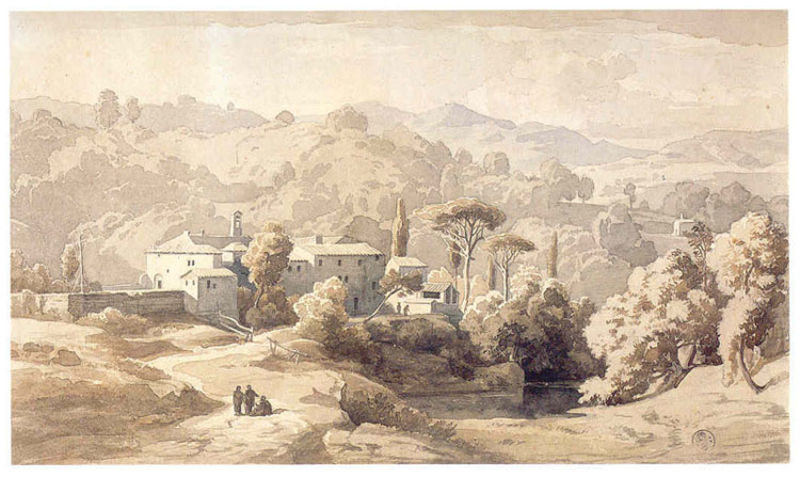
Titel: Das Kloster S. Francesco di Civitella im Aequergebirge
Künstler: Johann Wilhelm Schirmer
Standort: Karlsruhe
Institution: Staatliche Kunsthalle Karlsruhe
Schlagwörter: baum, berg, blau, dunkel, feder, felsen, gemälde, gruppe, himmel, mann, schatten, wasser, weiß, wolken, aquarell, bäume, fluss, gelb, grün, kirchturm, landschaft, menschen, see, sitzen, stadt, teich, braun, fenster, frankreich, grau, hell, kopfbedeckungen, licht, männer, pastell, schwarz, skizze, straße, zeichnung, dach, gebäude, gras, haus, rot, schloss, weg, wiese, wolke, zaun, beige, gespräch, leute, mützen, blass, mensch, steine, weit, bild, bach, ebene, erde, feld, horizont, häuser, hügel, natur, spiegelung, weite, busch, büsche, gatter, gewässer, kirche, pfad, sonne, wiesen, sitzend, drei, personen, pflanzen, rosa, tal, wald, zart, kamin, schornstein, turm, garten, stilleben, zypressen, erdig, aussicht, spanien, sommer, ruhe, ansicht, italien, ort, perspektive, süden, acker, berge, fels, gebirge, gipfel, leere, dorf, dächer, mauer, graphik, tag, monochrom, wasserfarbe, berglandschaft, bauernhof, hof, wolkenlos, zäune, idylle, picknick, rast, sepia, figuren, romantik, querformat, wasse, geländer, unscharf, ortschaft, panorama, bergdorf, laviert, tusche, burg, glockenturm, kloster, türmchen, diesig, heiss, alpen, idyll, festung, wälder, stich, quer, stempel, ruinen, sonnig, villa, kiefer, anwesen, gut, landhaus, romantisch, lanschaft, wanderer, tonig, laubbäume, bauernhaus, kapelle, landscahft, kiefern, gehöft, siedlung, menschengruppe, zaum, bettler, pinien, wegrand, pinie, hänge, siegel, mediterran, umbra, goethe, lavierung, bräunlich, toscana, campanile, mittelmeer, toskana, aquarelle, lasierend, südländisch, fendter, schonstein, südlich, aquarel, akazien, italienisch, picknik, föhre, wasserzeichen, pilger, landschaftszeichnung, siesta, drei personen, bahc, föhren, girsaille, people, finca, italen, tree, trees, gebire, buildings, italien landschaft, pastarell, staquarell, shilloutten, sommerhitze, build, menschen kloster, la verna